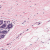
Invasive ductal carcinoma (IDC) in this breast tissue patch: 0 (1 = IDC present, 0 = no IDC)